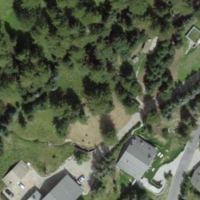
EUNIS habitat code: 55
Species observed at this site:
Sciurus vulgaris